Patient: sex F, age 75
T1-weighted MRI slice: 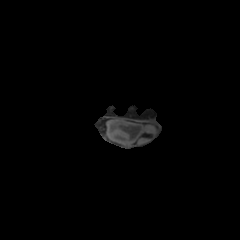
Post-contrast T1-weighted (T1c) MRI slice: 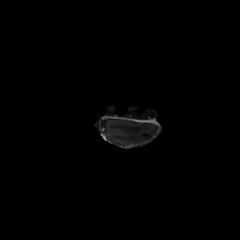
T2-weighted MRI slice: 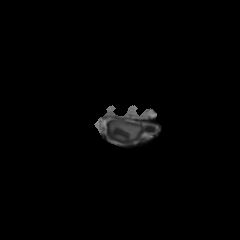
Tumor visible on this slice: yes
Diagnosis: Glioblastoma, IDH-wildtype
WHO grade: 4